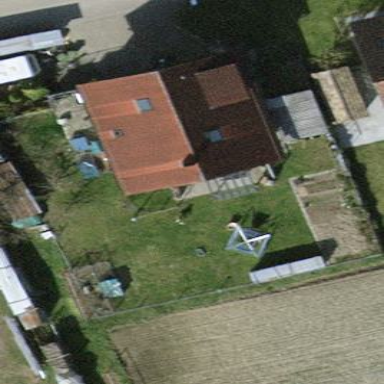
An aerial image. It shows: Detached building with gabled roof.